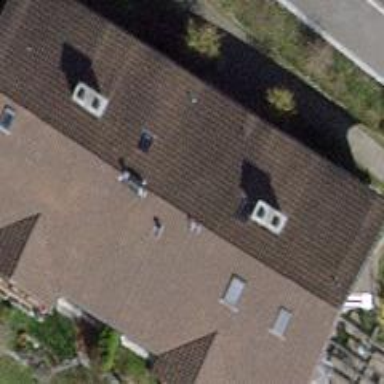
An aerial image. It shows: Building with tile roof.